Question: I need to run a query with a value that is selected from a LOV.
I've got the next setup :
- - - - -
In order to run a query with the value selected from the LOV I've tried this :
- - - Button "Alegeti Meniul" has the next "when-button-pressed" trigger code : '''
declare
success boolean;
begin
Enter_Query;
success := show_lov('LOV_MENIURI');
Execute_Query;
end;
'''
My problem is that when pressing the button for the first time nothing happens, if I press the button a second time LOV window appears and the query is executed twice.
A GIF with the outcome:

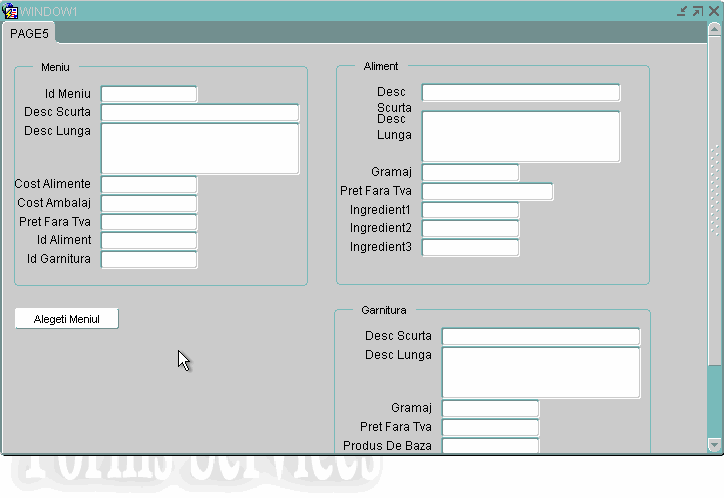
Answer: You don't need that enter_query call.
'''
begin
if show_lov('LOV_MENIURI') then
execute_query;
end if;
end;
'''
When calling the execute_query built-in you'll fire the pre-query trigger, setting the where clause using the value returned by the LOV.